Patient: sex M, age 52
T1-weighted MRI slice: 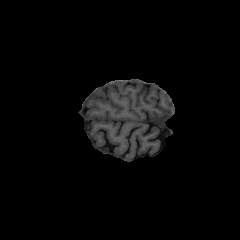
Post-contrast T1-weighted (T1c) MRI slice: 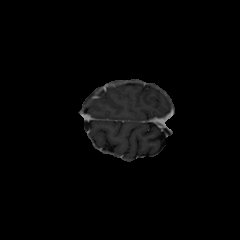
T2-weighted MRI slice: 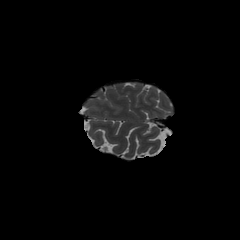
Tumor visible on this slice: no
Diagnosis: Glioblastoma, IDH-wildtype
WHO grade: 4